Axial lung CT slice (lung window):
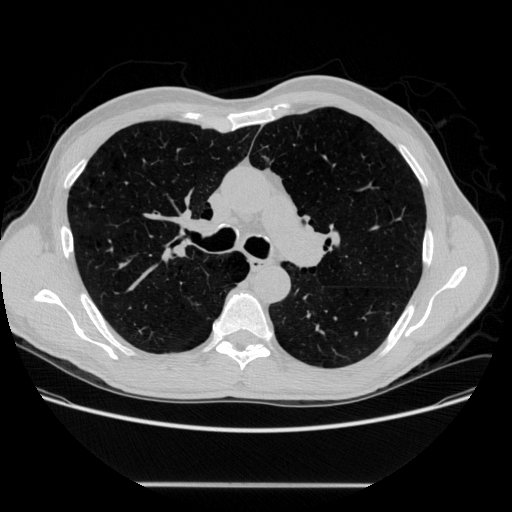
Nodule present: no